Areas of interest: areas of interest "Business Office Building"
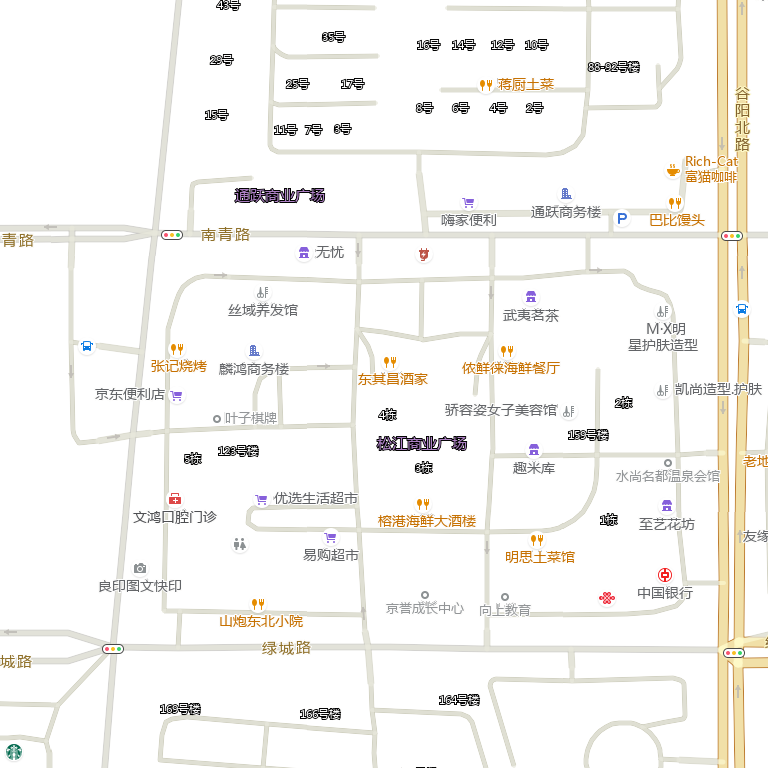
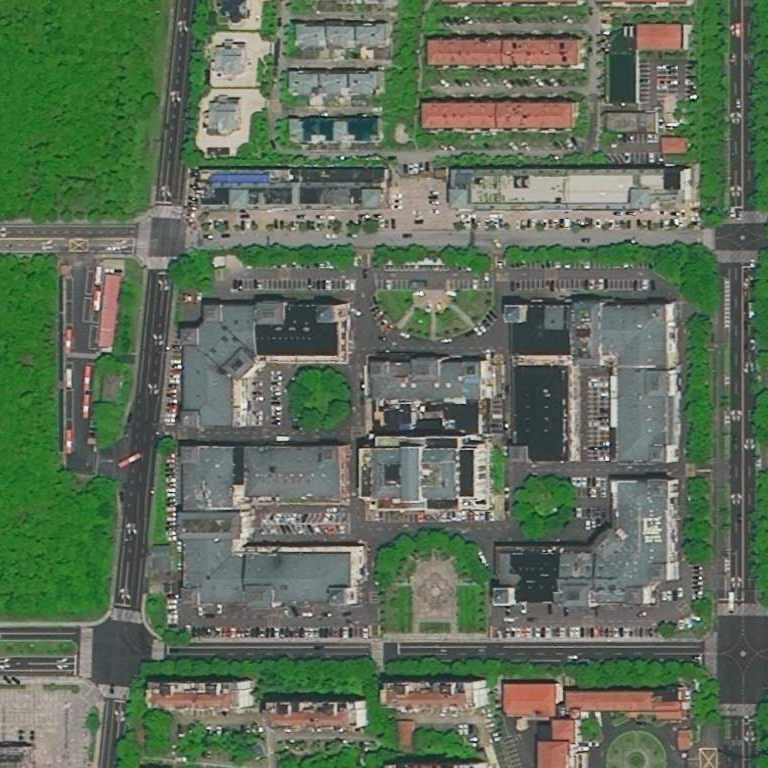